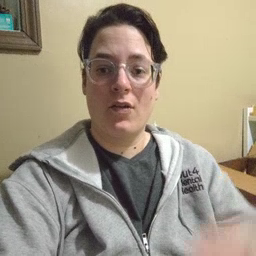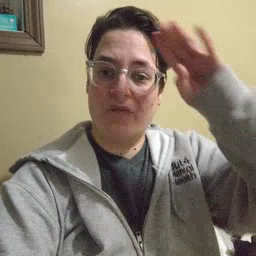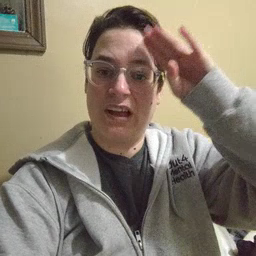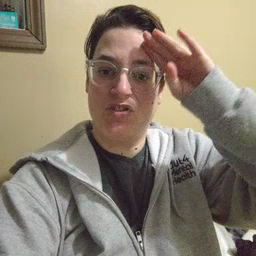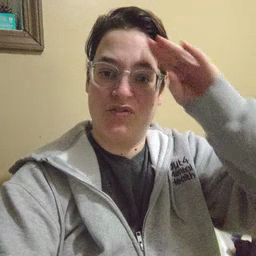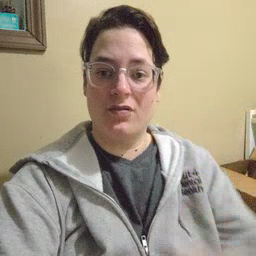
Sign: fireman